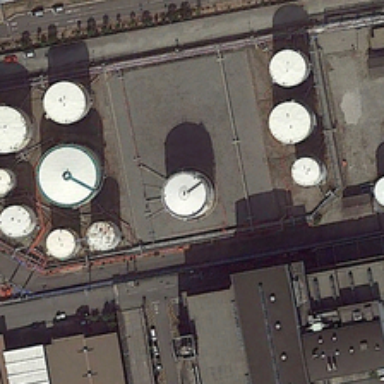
Some storage tanks in different sizes are near several gray buildings .